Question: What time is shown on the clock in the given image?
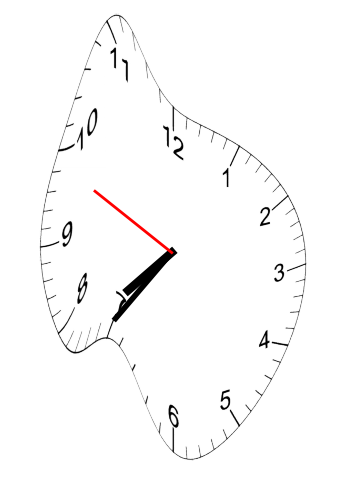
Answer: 07:35:49